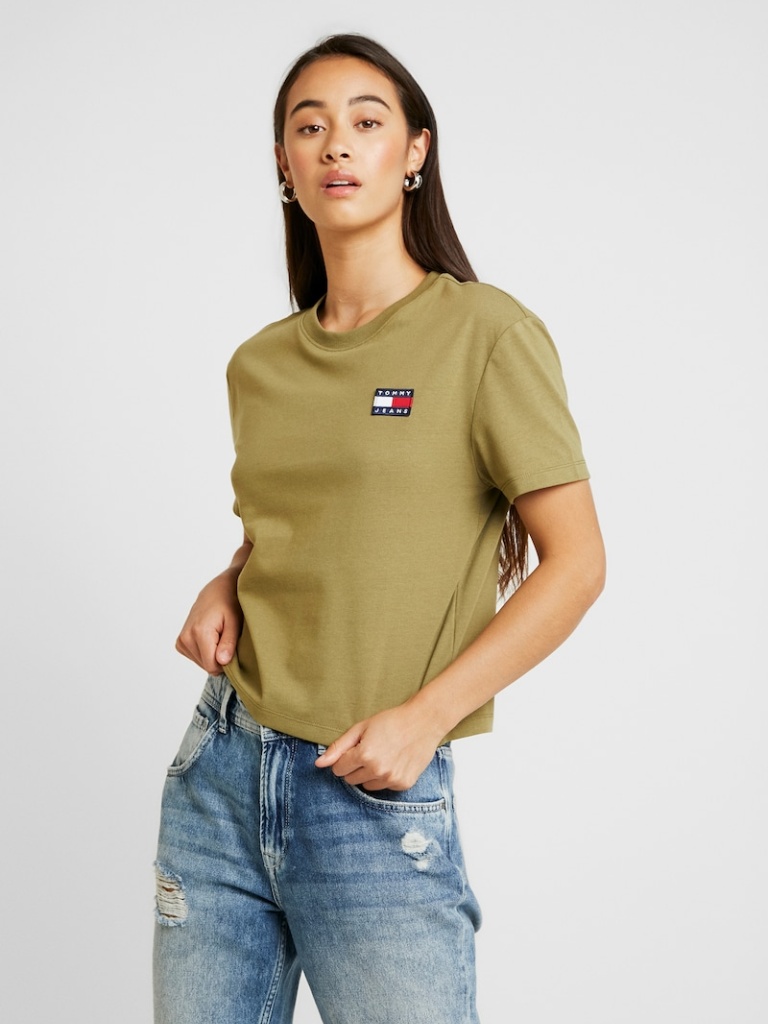
cotton relaxed short sleeve waist length Untucked crew t-shirt